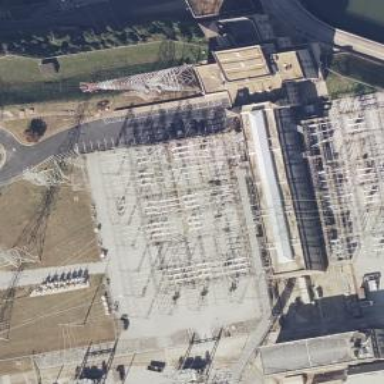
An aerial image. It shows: Switch for power supply.